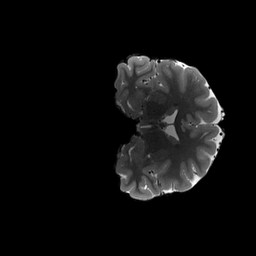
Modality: T2w
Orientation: coronal
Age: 22
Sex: female
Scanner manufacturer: siemens
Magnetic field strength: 3 T
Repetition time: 3.2 s
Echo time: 0.564 s